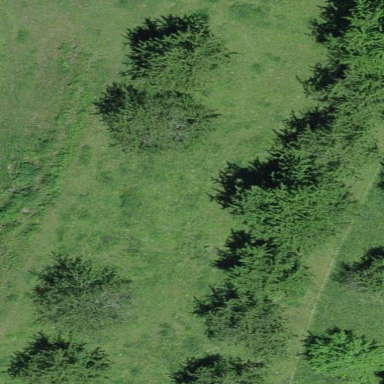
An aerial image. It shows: Orchard.